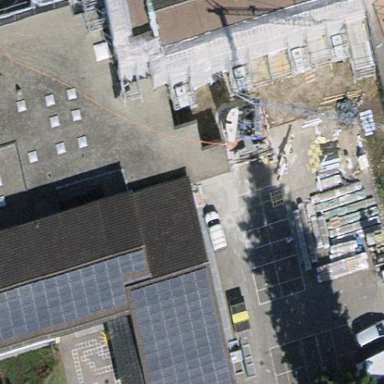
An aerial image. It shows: School building.